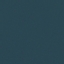
Label: SeaLake